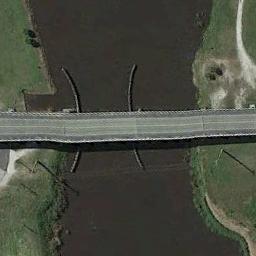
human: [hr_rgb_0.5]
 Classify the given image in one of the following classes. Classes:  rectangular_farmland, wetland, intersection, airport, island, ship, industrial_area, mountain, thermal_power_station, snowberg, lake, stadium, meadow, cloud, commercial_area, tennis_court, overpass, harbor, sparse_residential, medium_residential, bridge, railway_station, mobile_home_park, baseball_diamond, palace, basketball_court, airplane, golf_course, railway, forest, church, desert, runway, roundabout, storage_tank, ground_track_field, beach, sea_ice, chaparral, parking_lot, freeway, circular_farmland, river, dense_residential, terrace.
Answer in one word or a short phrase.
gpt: bridge